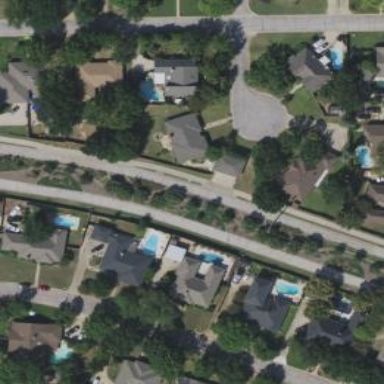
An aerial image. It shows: Secondary road with separate sidewalk.